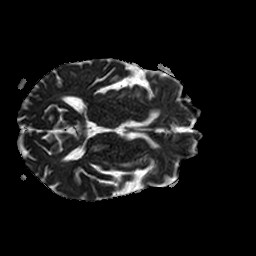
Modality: ADC
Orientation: axial
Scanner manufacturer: philips
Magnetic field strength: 1.5 T
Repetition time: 3.613 s
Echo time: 0.07039 s